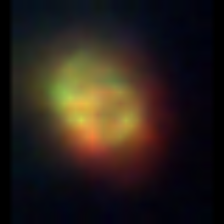
Taxon: NanoPlankton
Group: Other